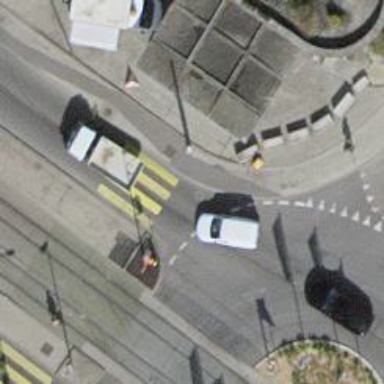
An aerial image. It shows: Kerb serving as barrier.